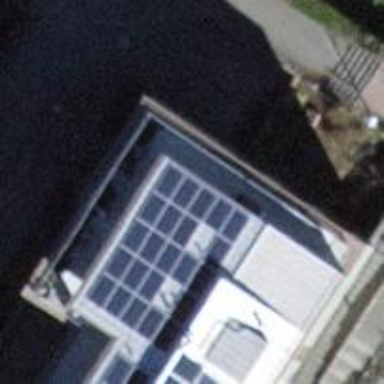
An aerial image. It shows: Small solar photovoltaic panel generator on the roof of building.